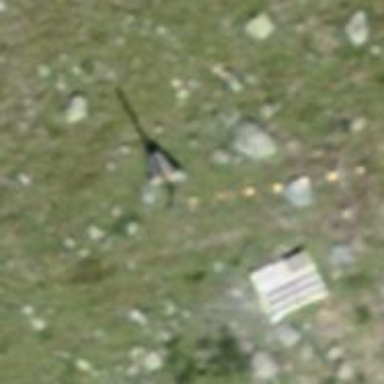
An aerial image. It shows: Power pole.